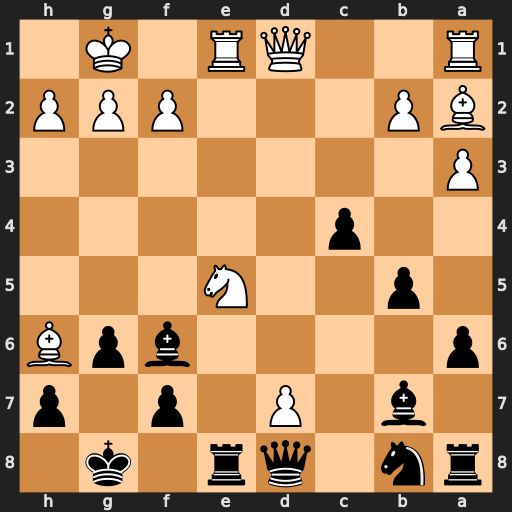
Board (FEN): rn1qr1k1/1b1P1p1p/p4bpB/1p2N3/2p5/P7/BP3PPP/R2QR1K1
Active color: b
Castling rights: -
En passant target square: -
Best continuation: Rxe5 Rxe5 Bxe5